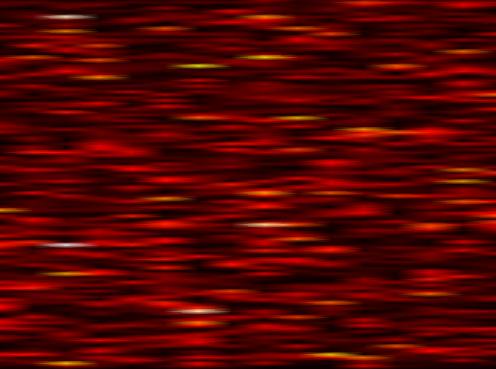
Label: WOLA